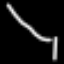
Label: angel